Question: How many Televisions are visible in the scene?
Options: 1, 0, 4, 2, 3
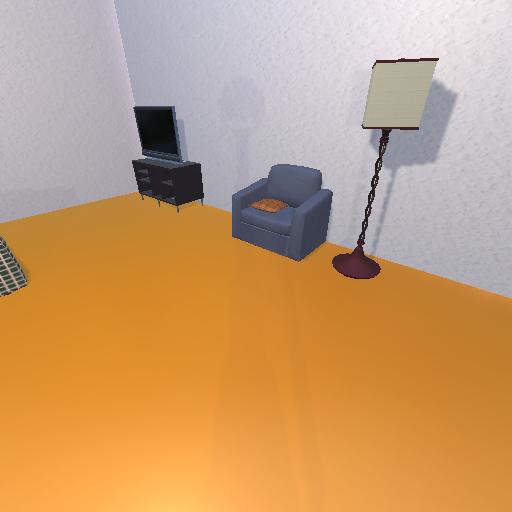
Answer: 1